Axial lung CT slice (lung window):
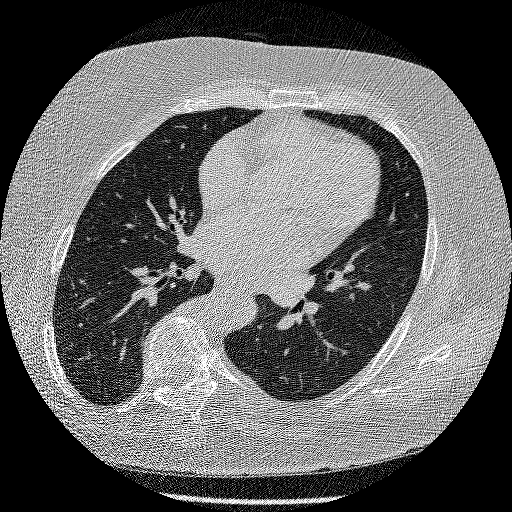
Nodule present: no